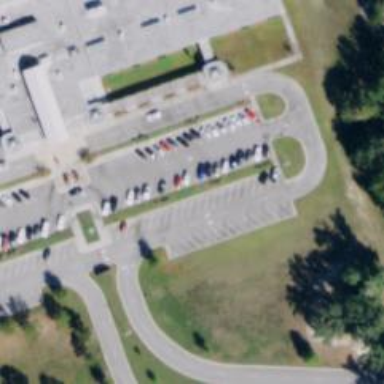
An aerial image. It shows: Parking space.